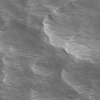
Atmospheric dust classification: not_dusty